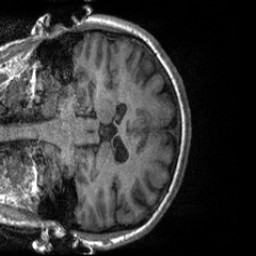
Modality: T1w
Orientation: coronal
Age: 25
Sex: female
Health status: healthy
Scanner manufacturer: siemens
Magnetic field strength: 3 T
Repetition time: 2 s
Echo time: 0.00232 s